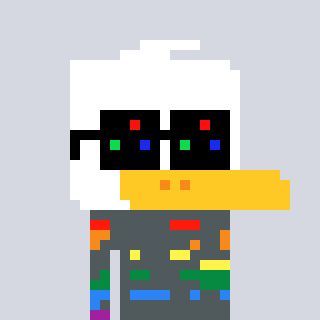
a pixel art character with square black sunglasses, a duck-shaped head and a grayscale-colored body on a cool background